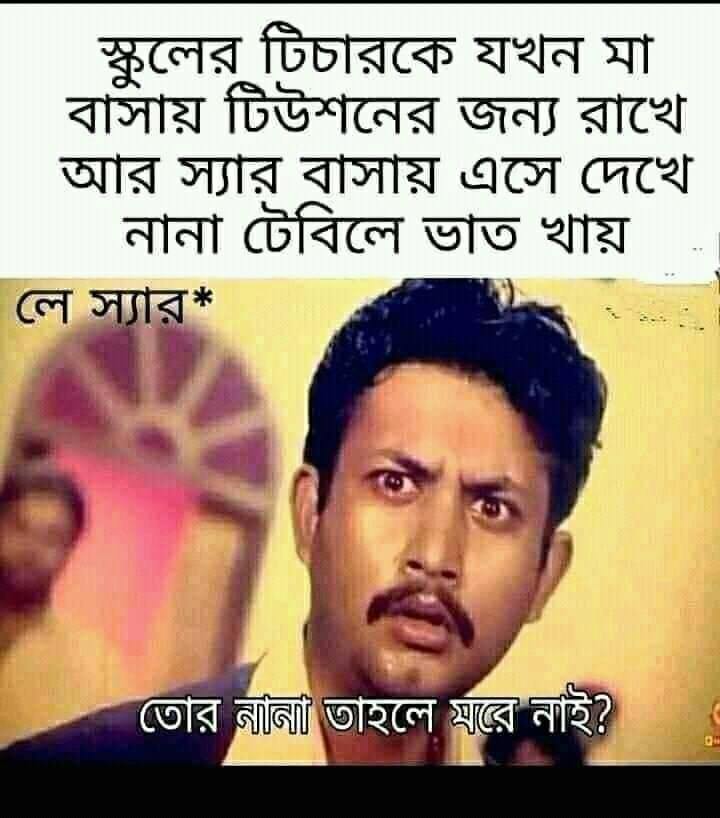
Caption: স্কুলের টিচারকে যখন মা বাসায় টিউশনের জন্য রাখে আর স্যার বাসায় এসে দেখে নানা টেবিলে ভাত খায়    লে স্যার*    তোর নানা তাহলে মরে নাই?
Label: non-hate